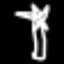
Label: palm tree